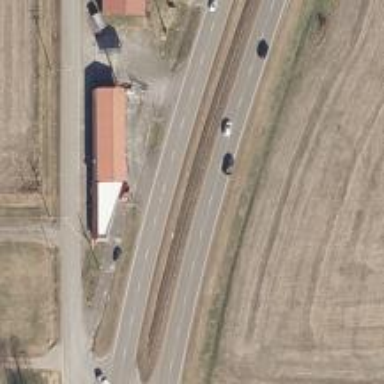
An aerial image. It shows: Asphalt dual carriageway at the trunk highway level.